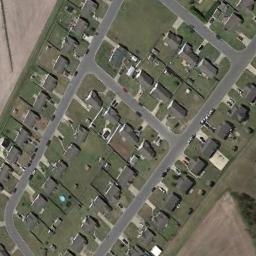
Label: medium_residential